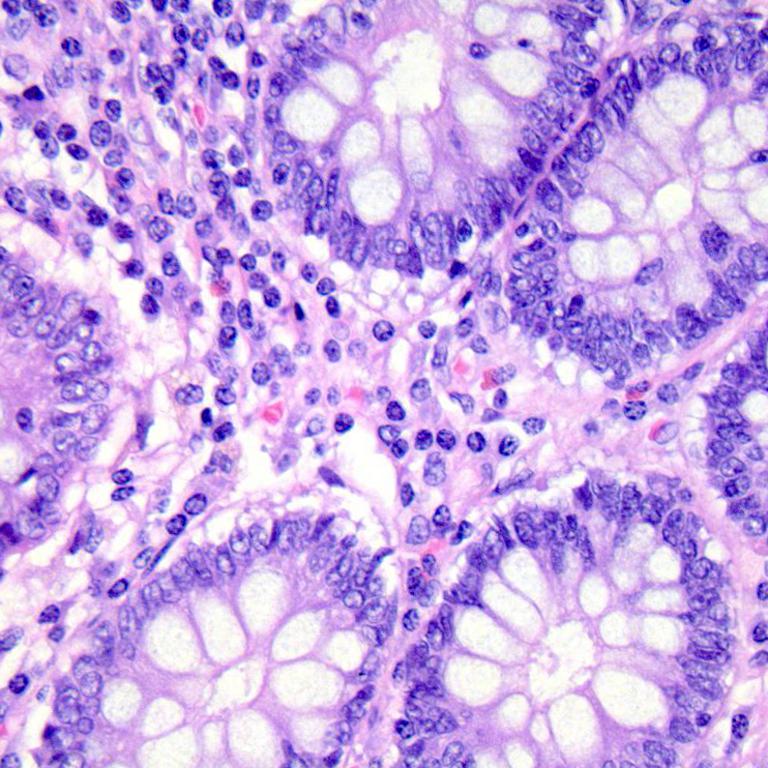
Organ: colon
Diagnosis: benign